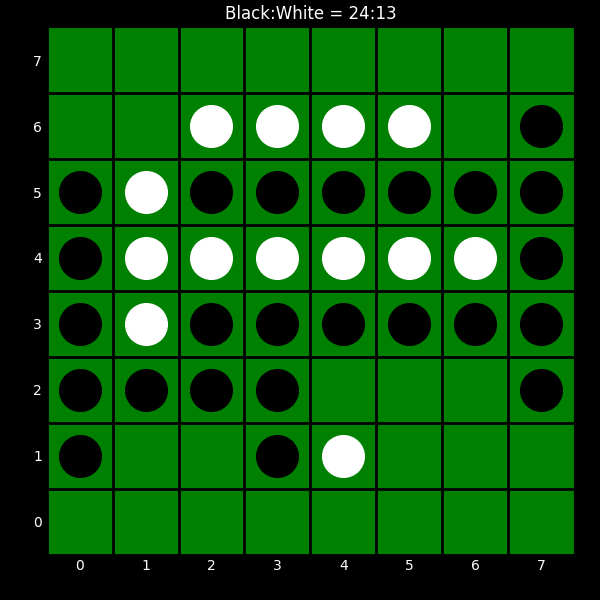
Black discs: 24
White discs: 13